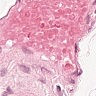
Metastatic tissue present: no